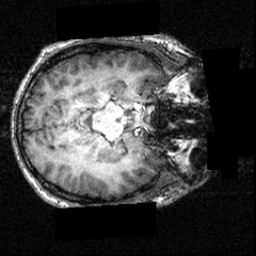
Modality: T1w
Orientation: axial
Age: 19
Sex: male
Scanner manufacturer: siemens
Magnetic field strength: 3.951 T
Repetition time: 1.5 s
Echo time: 0.00335 s